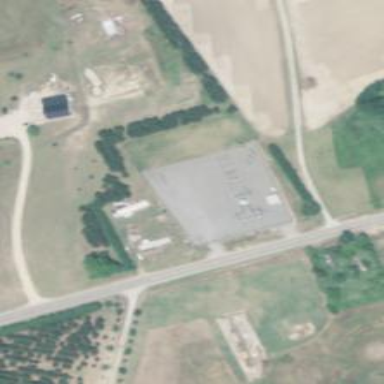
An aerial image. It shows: There is distribution substation enclosed by fence.